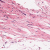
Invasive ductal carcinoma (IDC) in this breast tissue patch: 0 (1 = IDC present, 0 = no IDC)